Question: I am very new to ANDENGINE. I am trying to work on animated sprites now at that time I have sprite animated object like 'image1', 'image2' ,'image3' . In these images a sequence of animation will be performed . Now in ANDENGINE for animation 'TiledTextureRegion' is used which use only one image in which sprite animations are given like image below so is there any way to run a sprites animation using image sequences. I searched a lot on it, but it appears that there is very few information on that topic because andengine give ease but at that time I have to do that, and I am unable to think that how to start or use any method to achieve this.

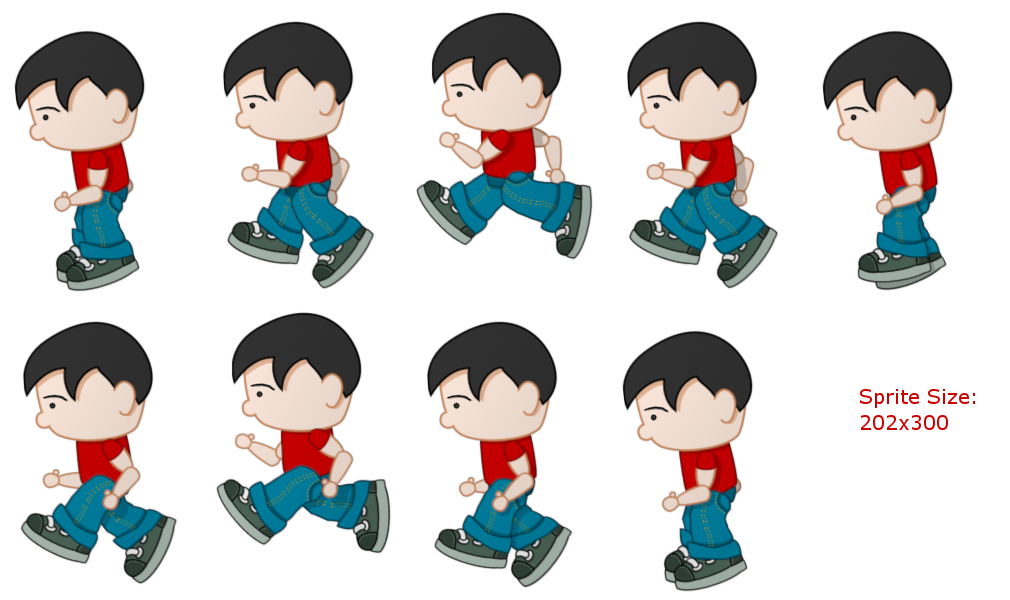
Answer: As much I get your question, you can't play an animation with several individual images. You should use only one Tiled image to achieve animation for a single sprite. The above image is ok to play a run animation. Why you searched to combine individual sprite for animation ?
For above image animation you can use
'''
yourSprite.animate(new long[] { 110, 110, 110, 110 ,110 }, 0, 4, true);
'''
In this animate method you have four parameters. First parameters is responsible for each tiled animate duration, Second Parameter (here :0) is the starting index of the tiled sprite,
Third parameter, (here :4)is the last index of the Tiled. Fourth parameters are a boolean value to looping the animation.
NB: I ignore your second row Tiled on above image here.
happy coding:)